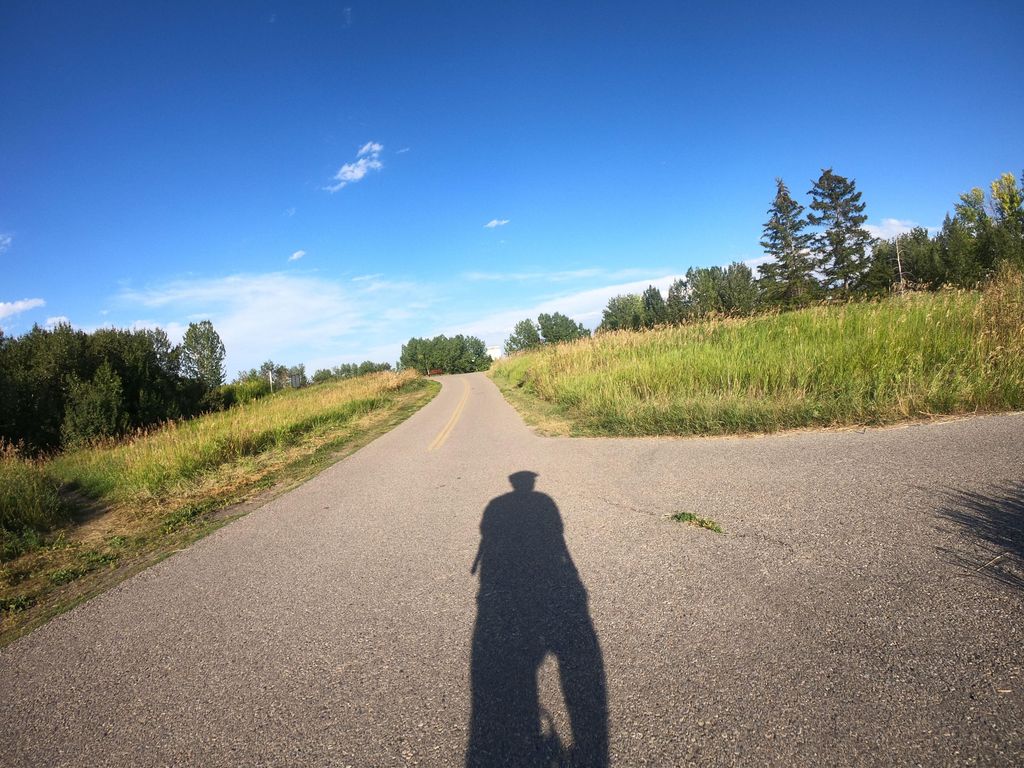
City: calgary